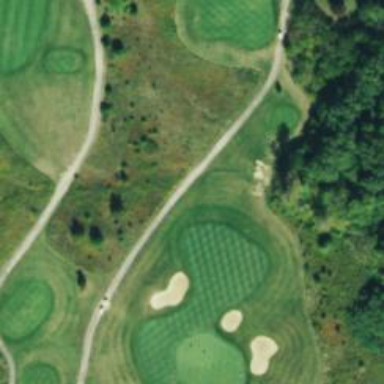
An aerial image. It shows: Golf fairway surrounded by grass.